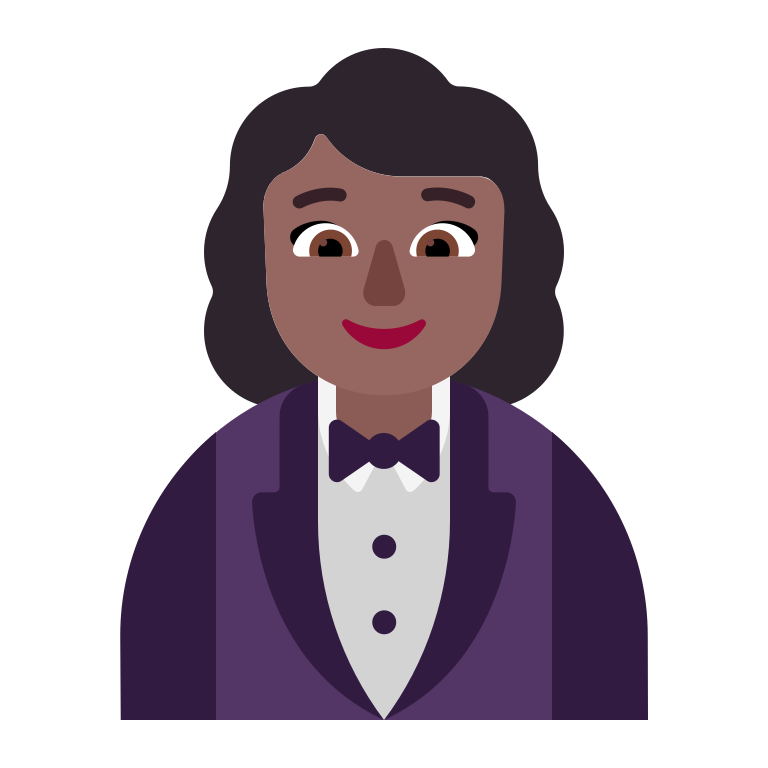
woman in tuxedo flat  dark